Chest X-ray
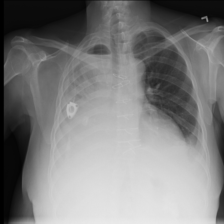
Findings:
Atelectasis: negative
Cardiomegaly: negative
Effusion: positive
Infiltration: negative
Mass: negative
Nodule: negative
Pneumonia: negative
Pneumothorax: negative
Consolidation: positive
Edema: negative
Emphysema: negative
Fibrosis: negative
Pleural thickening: negative
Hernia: negative